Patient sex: M
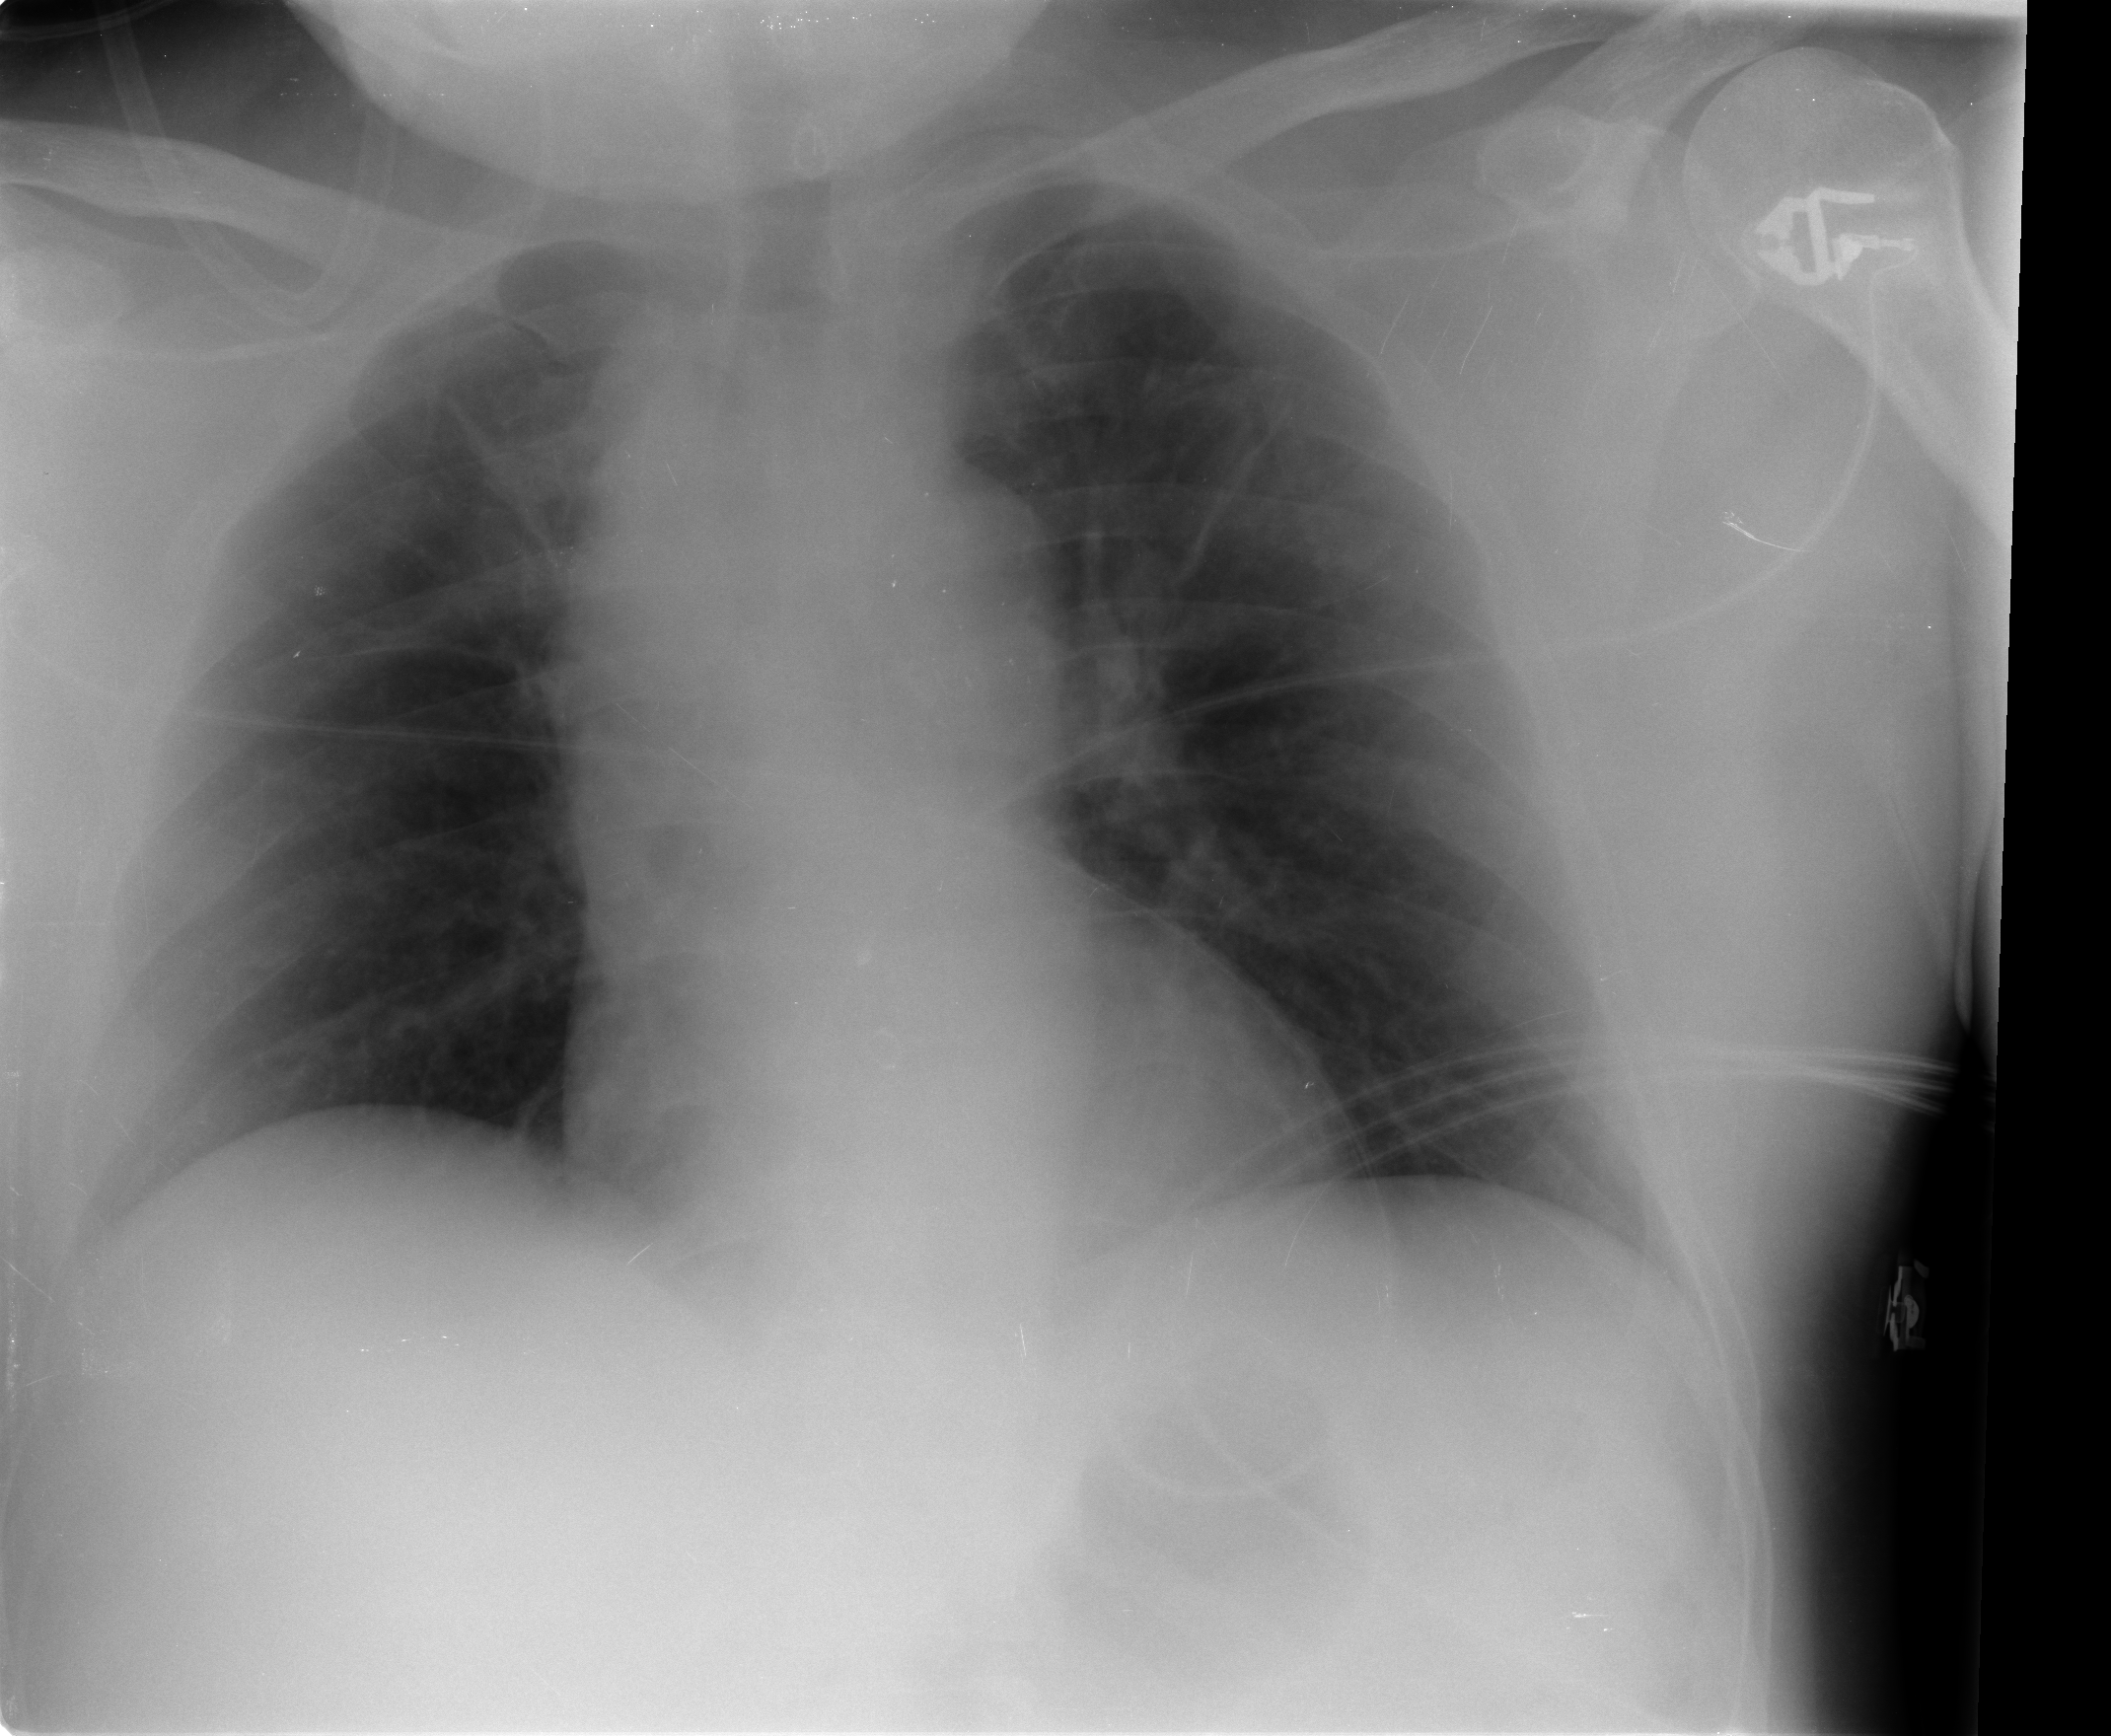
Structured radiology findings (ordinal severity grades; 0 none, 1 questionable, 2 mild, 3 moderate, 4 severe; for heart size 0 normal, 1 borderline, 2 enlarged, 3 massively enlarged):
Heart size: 0
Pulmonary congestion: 0
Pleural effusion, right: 0
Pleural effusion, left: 0
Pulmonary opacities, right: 0
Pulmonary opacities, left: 0
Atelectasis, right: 2
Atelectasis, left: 2